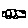
Label: car